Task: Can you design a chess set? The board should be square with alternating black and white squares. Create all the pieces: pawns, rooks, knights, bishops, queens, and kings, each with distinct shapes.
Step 3448:
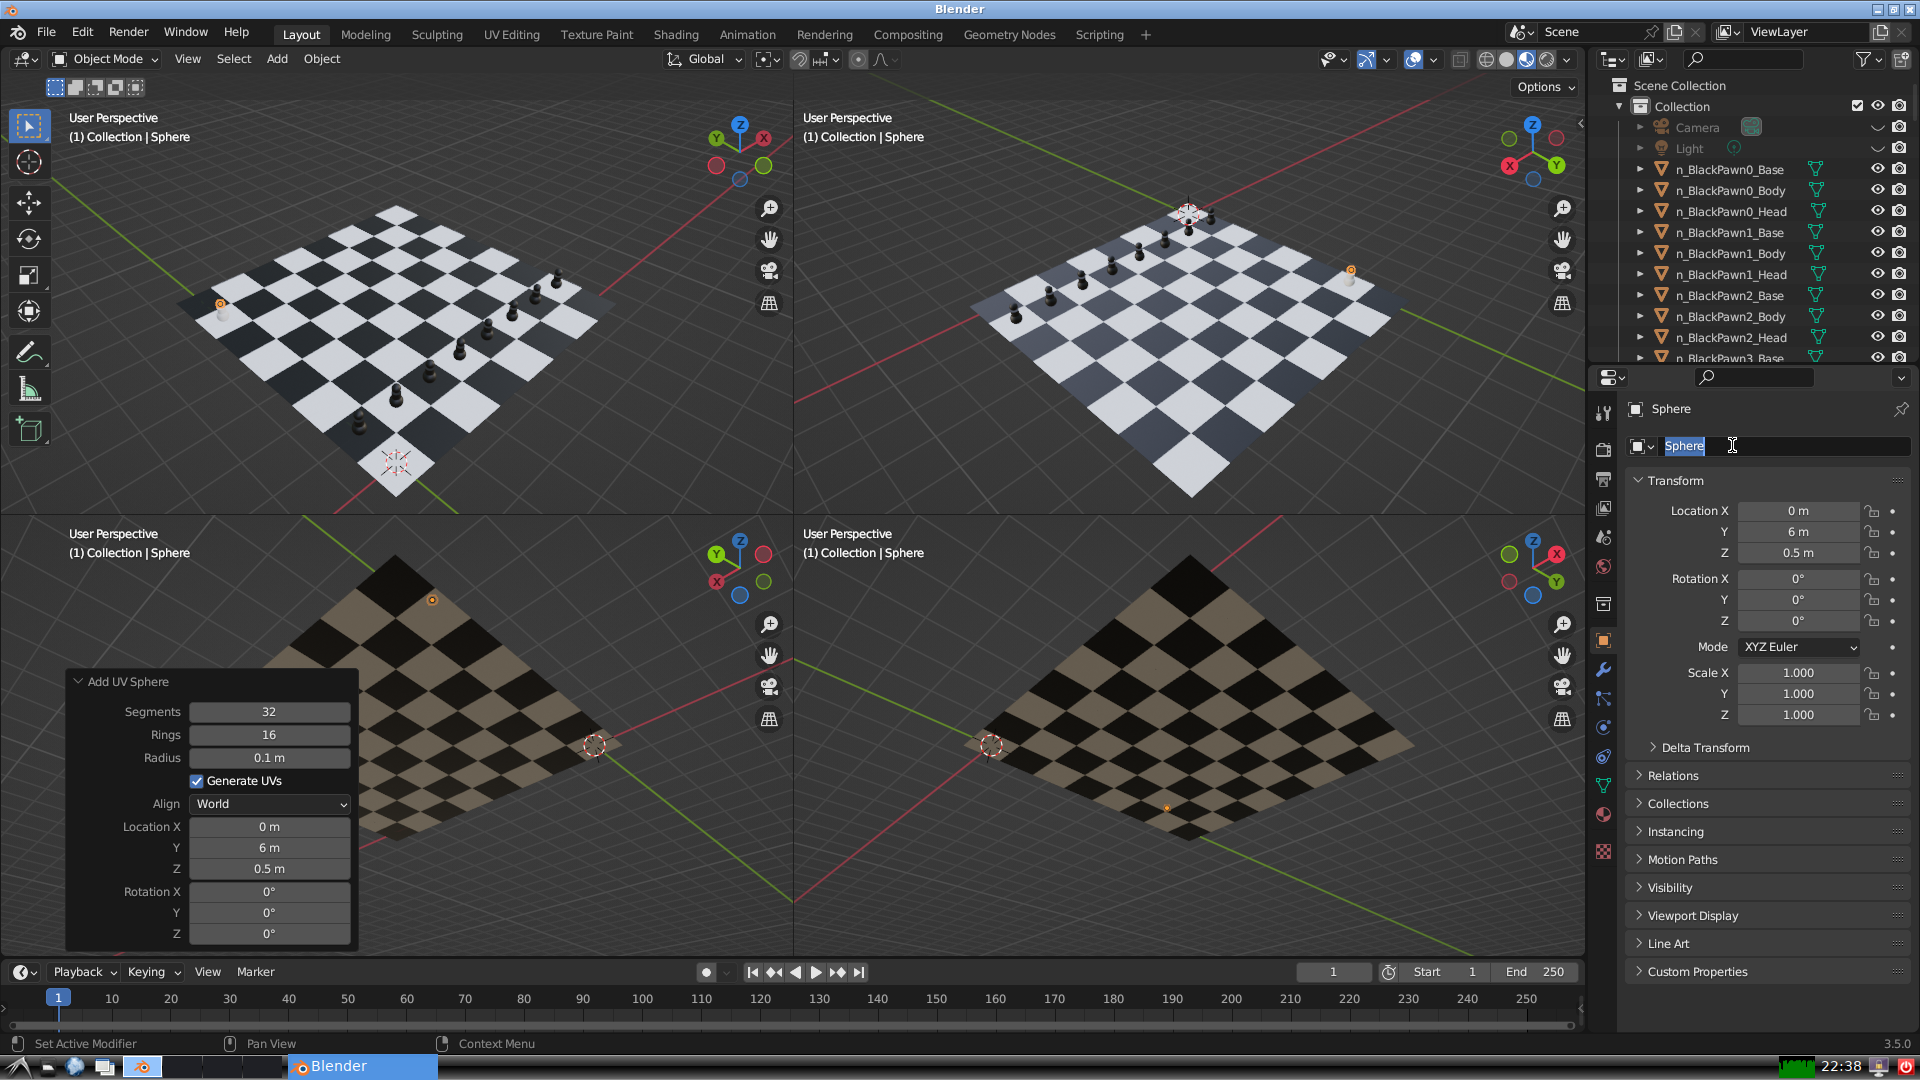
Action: input_text: n_WhitePawn0_Head